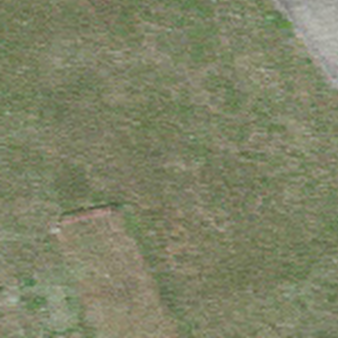
Label: other